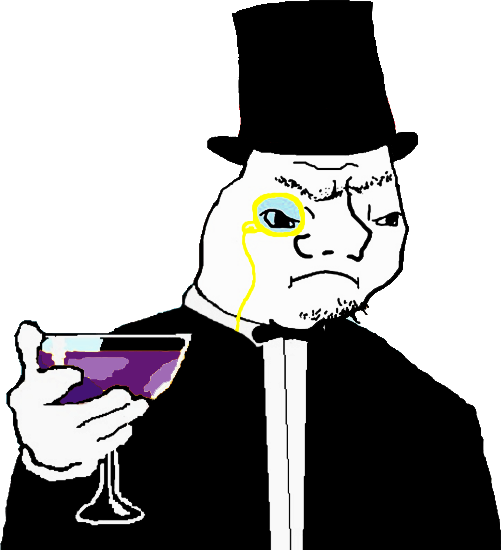
Label: 5_Grug